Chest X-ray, PA view. Patient: 56 years old, sex F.
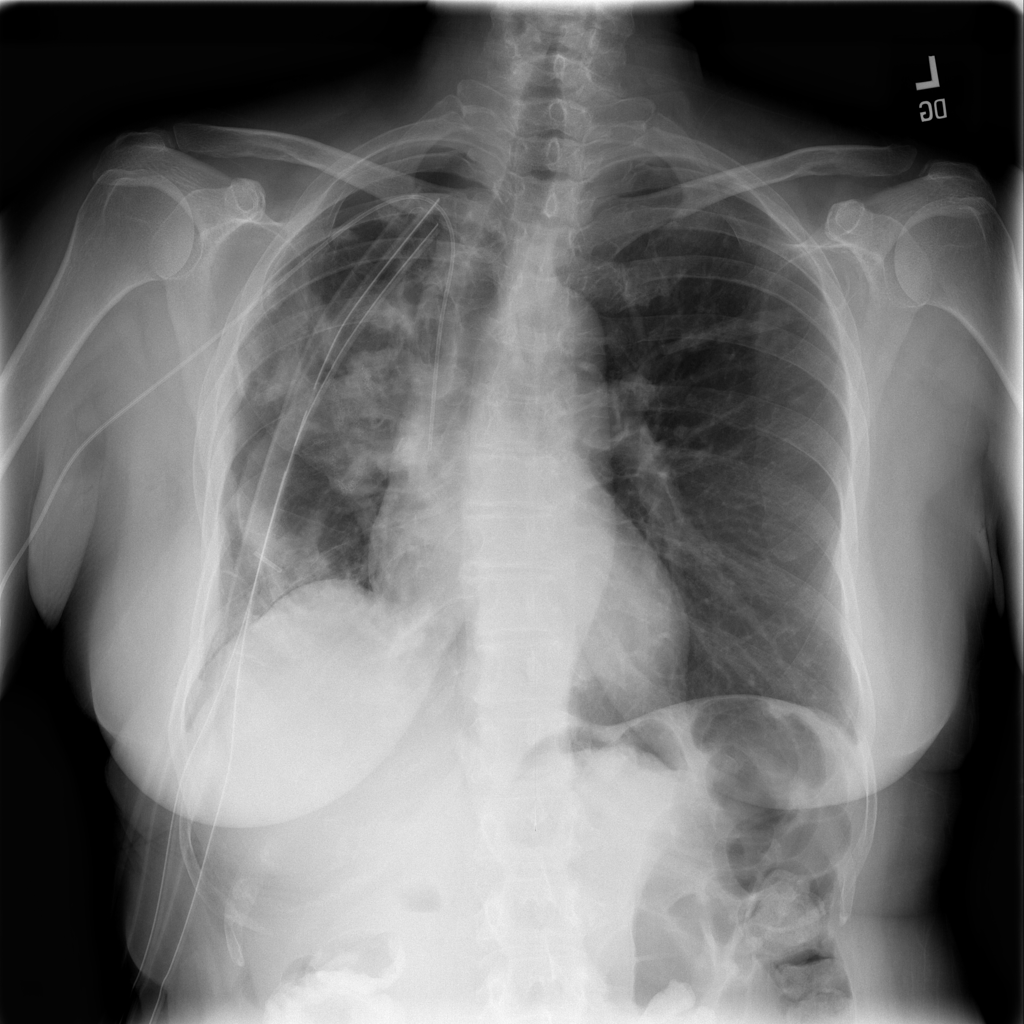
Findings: Nodule, Pneumothorax